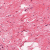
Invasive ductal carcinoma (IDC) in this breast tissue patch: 0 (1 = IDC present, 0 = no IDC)